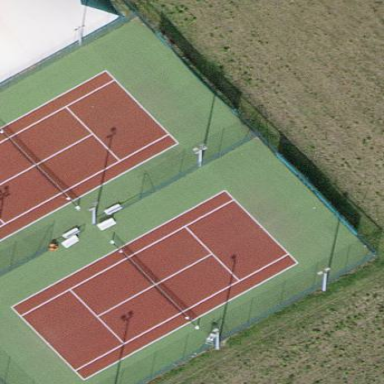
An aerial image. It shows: Tennis court on pitch designated for leisure land.